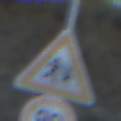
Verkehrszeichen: KinderLinks
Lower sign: Geschwindigkeit80
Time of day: SunriseSunset
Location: Outdoor (RoadRail)
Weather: Clear
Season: NotSpecified
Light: Natural